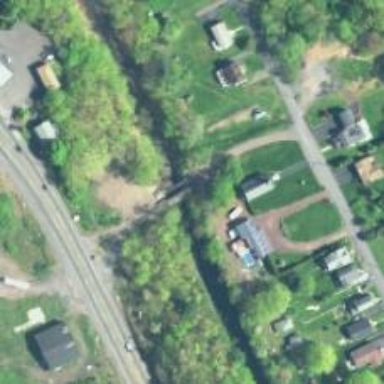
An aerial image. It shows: Abandoned bridge over residential road.